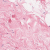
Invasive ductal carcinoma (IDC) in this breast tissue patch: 0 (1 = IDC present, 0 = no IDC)